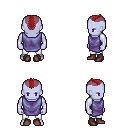
a pixel art fantasy rpg character, male body template, dark elf, purple skin, chain tabard jacket, white pants, brunette short mohawk hairstyle, maroon shoes, four views (front, back, left, right), 2x2 character sprite sheet, small pixel art, hard edges, no anti-aliasing